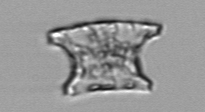
Label: Eucampia